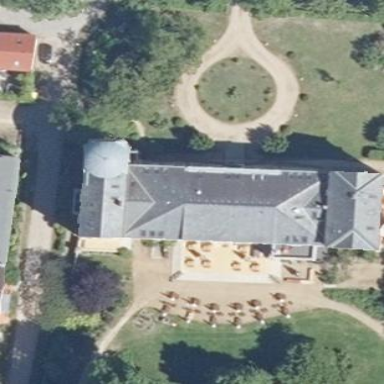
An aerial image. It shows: Historic manor castle house.